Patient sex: M
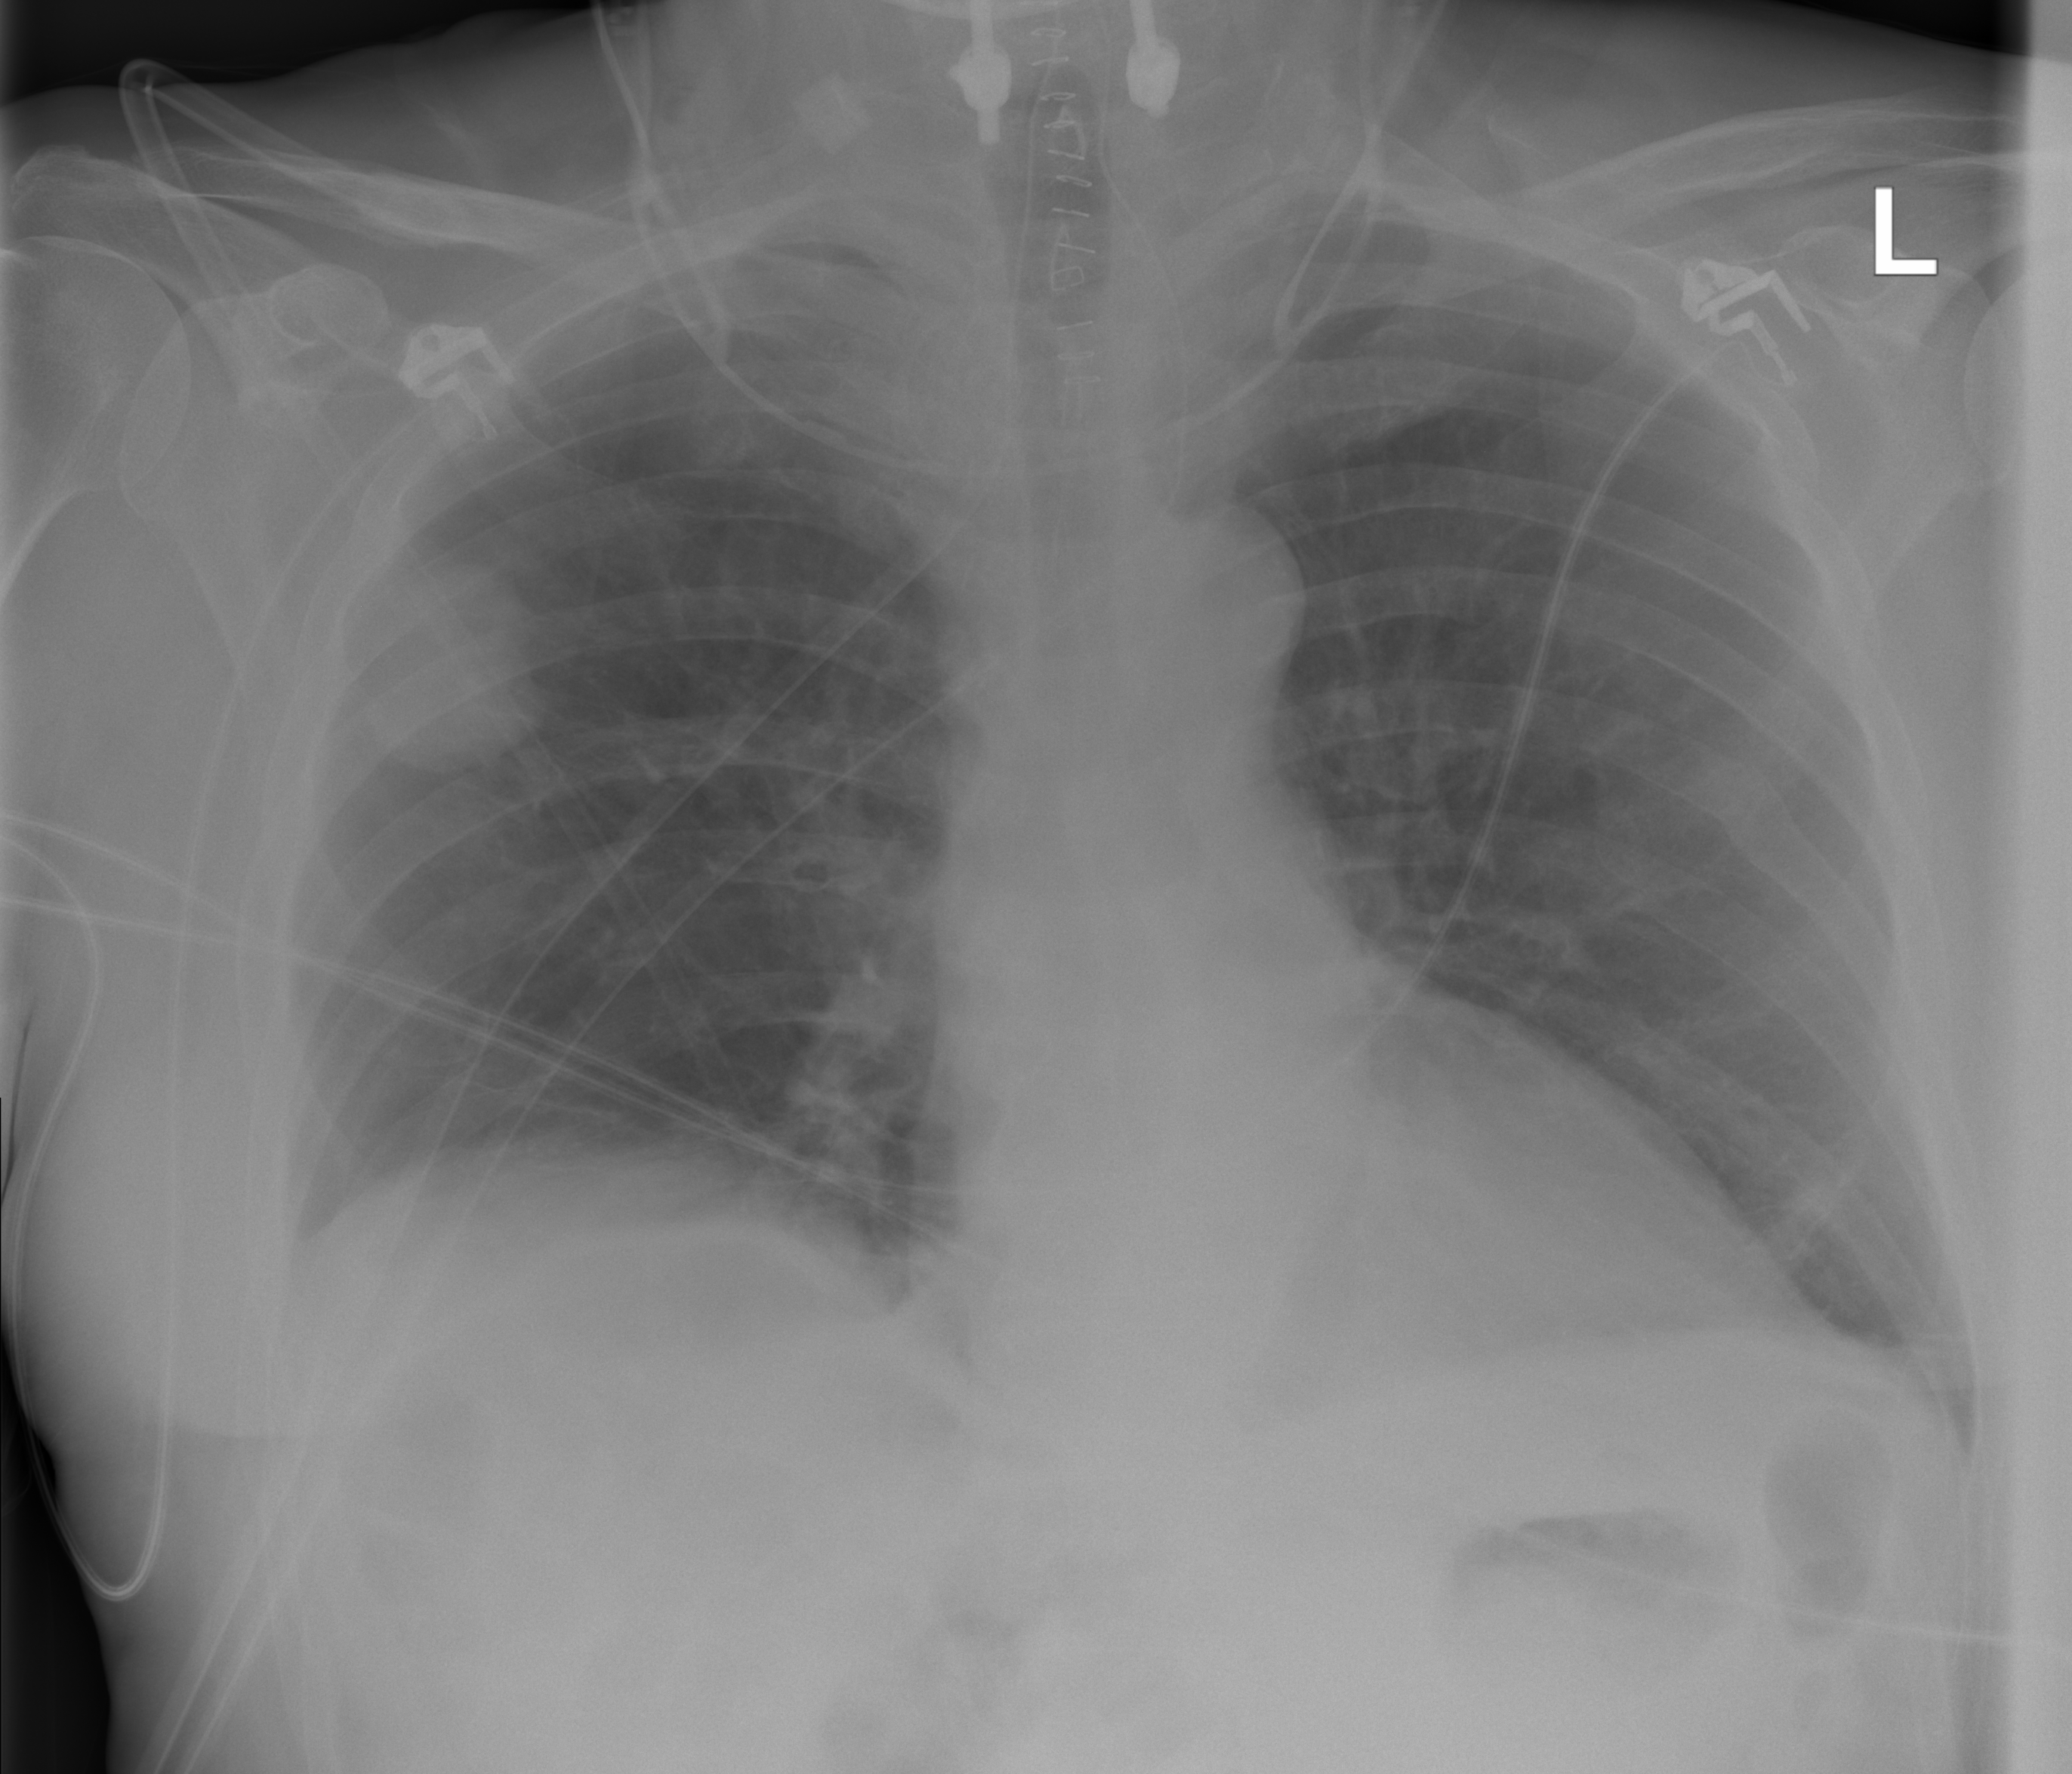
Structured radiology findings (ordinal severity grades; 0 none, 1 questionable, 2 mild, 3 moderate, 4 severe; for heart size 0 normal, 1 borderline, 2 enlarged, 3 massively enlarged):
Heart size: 2
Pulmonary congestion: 0
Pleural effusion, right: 2
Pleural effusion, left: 0
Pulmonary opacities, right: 0
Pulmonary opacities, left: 0
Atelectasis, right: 2
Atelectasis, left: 2